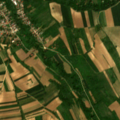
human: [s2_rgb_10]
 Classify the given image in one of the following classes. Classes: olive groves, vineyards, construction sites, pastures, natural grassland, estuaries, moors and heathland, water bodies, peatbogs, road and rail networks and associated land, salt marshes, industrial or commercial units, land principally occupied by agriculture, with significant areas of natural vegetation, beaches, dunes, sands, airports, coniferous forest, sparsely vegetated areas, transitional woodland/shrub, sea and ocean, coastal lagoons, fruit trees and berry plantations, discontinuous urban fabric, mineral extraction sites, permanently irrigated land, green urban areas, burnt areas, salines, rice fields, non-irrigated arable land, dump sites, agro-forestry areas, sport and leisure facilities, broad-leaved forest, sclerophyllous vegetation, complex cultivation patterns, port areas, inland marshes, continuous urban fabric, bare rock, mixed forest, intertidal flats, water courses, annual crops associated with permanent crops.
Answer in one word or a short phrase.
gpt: discontinuous urban fabric, non-irrigated arable land, complex cultivation patterns, land principally occupied by agriculture, with significant areas of natural vegetation